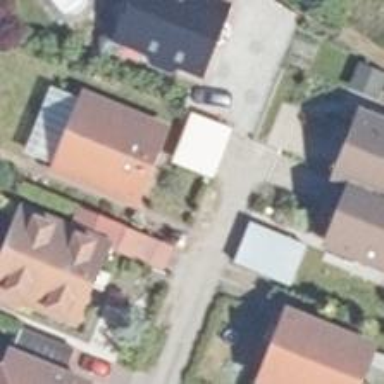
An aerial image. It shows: Residential road.